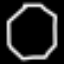
Label: octagon